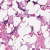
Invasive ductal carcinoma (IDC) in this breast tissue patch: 0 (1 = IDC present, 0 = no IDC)